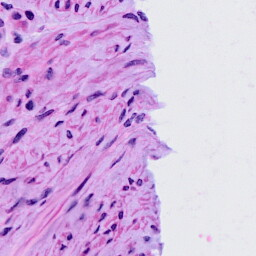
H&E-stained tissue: Cervix